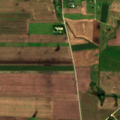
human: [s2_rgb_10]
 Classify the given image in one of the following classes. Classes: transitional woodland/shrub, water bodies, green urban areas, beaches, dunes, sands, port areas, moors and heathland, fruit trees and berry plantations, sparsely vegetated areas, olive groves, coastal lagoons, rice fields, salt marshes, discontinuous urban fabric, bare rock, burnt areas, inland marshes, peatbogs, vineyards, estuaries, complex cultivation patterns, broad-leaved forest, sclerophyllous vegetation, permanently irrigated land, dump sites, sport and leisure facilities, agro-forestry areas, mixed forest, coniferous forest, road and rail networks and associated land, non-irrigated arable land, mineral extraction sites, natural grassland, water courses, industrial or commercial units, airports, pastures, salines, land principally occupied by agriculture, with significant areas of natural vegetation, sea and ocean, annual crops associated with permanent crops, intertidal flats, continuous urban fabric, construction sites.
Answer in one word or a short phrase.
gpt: discontinuous urban fabric, non-irrigated arable land, complex cultivation patterns